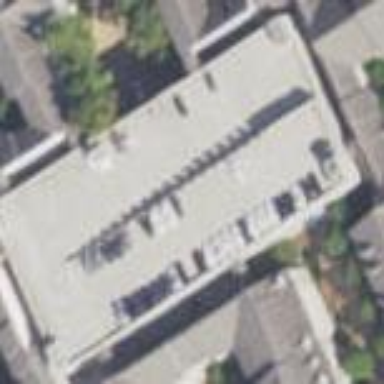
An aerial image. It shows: Multi-storey parking building.